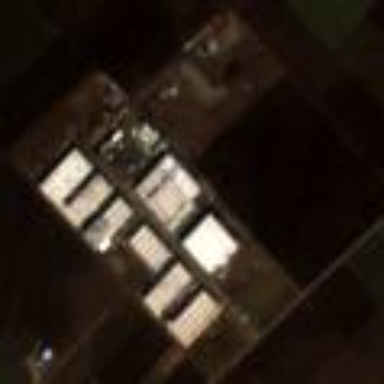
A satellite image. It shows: Industrial area with factory.